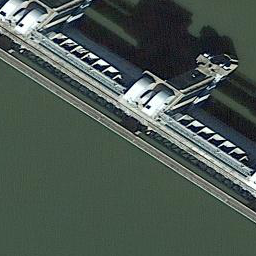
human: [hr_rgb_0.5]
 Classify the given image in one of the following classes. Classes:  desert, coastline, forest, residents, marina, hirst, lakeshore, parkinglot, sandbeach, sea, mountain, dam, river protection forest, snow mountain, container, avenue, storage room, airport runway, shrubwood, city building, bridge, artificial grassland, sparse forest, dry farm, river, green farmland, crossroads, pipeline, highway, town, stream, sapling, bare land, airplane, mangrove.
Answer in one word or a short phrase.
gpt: dam